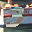
Label: 3